Field crop: maize
Growth stage: 1
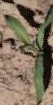
Species: maize